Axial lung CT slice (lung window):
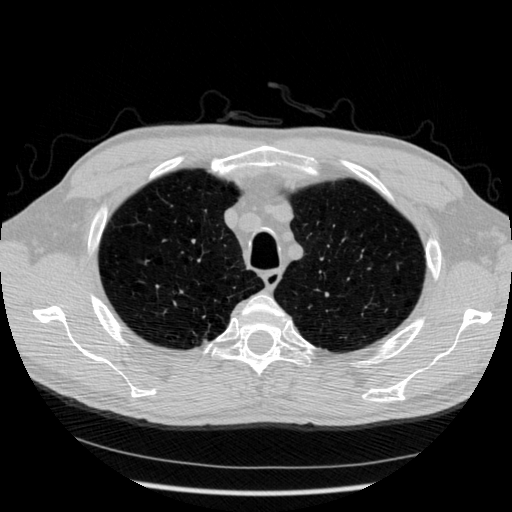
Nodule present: no